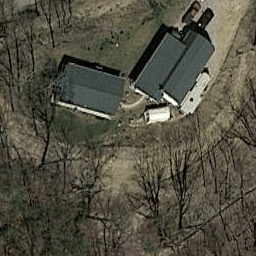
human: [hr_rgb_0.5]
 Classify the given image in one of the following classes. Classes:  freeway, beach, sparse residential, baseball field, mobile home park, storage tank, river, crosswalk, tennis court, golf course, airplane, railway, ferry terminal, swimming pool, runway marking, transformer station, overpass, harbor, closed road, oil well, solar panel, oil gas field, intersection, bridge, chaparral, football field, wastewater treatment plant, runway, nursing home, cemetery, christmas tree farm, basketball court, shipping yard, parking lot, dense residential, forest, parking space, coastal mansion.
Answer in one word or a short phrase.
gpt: sparse residential